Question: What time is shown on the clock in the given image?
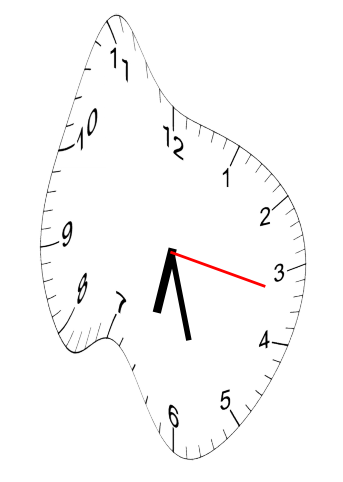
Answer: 06:27:17